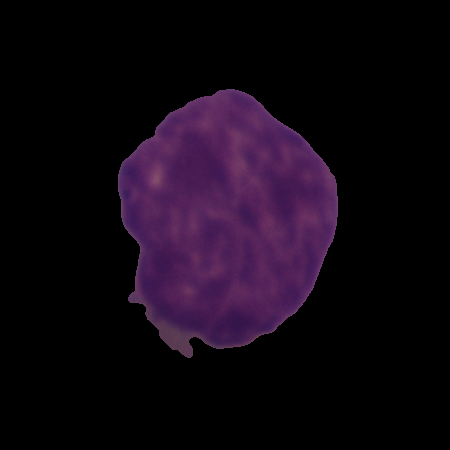
Label: cancer